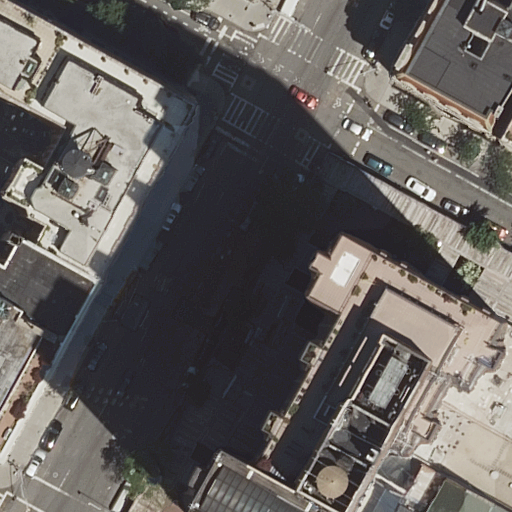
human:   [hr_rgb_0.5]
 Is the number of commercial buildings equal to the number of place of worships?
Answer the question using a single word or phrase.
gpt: no

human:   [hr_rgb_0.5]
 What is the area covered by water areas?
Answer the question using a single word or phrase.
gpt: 0m2

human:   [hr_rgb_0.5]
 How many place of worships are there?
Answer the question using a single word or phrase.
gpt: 1

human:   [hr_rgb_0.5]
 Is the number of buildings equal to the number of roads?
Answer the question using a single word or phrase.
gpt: no

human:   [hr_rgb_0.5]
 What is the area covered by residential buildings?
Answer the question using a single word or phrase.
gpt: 4004m2

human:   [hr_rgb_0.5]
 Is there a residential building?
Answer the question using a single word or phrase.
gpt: yes

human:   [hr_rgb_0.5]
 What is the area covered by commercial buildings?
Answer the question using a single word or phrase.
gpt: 0m2

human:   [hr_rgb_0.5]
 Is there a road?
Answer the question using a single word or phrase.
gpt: yes

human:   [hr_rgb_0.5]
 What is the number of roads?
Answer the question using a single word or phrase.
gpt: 3

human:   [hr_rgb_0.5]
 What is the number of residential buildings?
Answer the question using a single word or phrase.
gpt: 5

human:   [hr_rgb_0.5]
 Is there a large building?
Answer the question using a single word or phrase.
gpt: yes

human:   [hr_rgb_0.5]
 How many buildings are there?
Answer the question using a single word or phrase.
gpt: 6

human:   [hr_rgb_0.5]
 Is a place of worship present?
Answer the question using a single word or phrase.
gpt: yes

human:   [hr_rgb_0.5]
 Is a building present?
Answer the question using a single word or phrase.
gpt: yes

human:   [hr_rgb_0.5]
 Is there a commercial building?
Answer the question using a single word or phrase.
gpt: no

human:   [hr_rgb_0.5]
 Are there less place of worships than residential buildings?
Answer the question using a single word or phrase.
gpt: yes

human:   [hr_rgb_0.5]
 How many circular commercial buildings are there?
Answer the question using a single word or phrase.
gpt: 0

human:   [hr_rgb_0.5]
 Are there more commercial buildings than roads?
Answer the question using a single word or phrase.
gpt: no

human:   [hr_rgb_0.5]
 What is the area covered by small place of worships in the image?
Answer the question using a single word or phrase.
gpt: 0m2

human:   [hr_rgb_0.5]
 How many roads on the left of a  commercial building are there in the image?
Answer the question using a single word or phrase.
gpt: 0

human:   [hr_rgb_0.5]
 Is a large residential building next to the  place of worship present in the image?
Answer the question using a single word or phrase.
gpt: yes

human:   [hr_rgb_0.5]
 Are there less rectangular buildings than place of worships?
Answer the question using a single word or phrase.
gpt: no

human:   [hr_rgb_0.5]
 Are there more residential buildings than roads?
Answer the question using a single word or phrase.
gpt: yes

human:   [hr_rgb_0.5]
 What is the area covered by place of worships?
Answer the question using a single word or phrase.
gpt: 150m2

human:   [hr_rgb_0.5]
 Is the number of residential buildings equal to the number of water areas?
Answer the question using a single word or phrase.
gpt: no

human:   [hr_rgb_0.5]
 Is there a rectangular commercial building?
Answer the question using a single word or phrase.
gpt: no

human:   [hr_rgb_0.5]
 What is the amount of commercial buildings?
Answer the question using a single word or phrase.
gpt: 0

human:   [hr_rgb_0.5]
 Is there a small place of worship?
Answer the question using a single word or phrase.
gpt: no

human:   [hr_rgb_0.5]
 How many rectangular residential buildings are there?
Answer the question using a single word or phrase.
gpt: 1

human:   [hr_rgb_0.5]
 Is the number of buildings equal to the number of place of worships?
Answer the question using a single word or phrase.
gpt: no

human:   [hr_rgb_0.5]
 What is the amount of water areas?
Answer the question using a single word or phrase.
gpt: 0

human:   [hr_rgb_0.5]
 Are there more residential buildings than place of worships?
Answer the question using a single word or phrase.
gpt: yes

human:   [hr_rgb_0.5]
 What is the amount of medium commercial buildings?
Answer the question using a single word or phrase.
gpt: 0

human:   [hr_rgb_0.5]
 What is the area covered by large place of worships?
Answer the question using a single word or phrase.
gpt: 0m2

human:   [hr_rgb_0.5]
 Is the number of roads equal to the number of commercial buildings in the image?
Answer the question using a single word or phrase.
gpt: no

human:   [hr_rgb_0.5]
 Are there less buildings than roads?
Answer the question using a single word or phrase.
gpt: no

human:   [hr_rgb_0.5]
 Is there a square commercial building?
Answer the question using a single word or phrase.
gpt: no

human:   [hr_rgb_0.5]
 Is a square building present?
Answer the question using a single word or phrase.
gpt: no

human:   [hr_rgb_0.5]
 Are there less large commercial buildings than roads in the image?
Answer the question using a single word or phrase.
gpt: yes

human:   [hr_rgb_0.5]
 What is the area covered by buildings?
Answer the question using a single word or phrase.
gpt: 4154m2

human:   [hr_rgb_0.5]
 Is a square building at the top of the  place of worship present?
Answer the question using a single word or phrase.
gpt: no

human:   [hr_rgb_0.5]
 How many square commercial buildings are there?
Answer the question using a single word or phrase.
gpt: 0

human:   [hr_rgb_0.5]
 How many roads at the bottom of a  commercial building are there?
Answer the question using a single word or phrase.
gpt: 0

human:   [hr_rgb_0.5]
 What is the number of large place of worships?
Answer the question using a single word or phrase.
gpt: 0

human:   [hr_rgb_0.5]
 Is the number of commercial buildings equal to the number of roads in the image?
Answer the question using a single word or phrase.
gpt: no

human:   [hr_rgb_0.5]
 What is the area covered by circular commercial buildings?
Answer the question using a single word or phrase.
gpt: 0m2

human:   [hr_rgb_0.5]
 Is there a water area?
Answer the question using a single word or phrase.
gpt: no

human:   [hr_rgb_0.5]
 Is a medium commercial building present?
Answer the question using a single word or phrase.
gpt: no

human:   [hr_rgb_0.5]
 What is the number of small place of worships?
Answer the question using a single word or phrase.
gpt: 0

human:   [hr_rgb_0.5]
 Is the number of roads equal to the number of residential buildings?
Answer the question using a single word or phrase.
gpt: no

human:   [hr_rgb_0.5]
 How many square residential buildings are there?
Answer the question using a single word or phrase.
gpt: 0

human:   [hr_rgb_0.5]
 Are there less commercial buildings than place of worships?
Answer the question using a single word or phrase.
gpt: yes

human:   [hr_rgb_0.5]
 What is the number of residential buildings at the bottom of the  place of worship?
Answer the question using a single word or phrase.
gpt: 0

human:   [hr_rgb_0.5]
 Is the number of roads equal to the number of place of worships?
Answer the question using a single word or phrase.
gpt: no

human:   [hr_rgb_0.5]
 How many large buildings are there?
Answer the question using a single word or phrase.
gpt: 2

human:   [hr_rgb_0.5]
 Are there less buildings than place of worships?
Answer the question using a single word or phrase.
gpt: no

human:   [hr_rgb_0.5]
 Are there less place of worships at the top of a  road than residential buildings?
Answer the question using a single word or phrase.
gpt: yes

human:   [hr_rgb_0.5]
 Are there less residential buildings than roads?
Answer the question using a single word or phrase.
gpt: no

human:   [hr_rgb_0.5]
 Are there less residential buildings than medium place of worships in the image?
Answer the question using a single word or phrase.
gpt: no

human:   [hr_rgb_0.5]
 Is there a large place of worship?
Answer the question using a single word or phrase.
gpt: no

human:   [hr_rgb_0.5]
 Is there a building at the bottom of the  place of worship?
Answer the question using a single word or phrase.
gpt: no

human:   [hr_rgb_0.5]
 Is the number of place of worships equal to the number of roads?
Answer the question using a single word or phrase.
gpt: no

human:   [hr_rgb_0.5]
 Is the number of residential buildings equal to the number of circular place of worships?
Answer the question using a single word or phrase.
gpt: no

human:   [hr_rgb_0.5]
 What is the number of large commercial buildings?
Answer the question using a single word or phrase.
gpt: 0